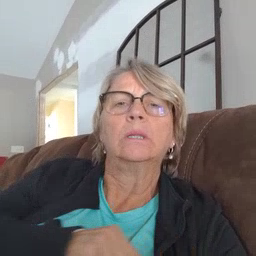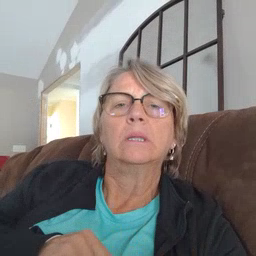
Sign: goose